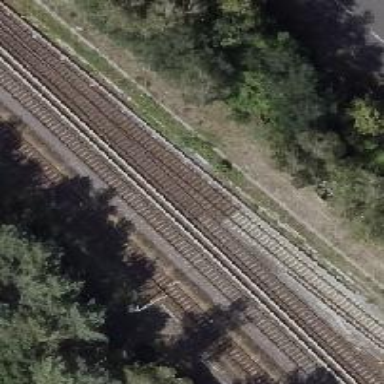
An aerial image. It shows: Junction on the railway.